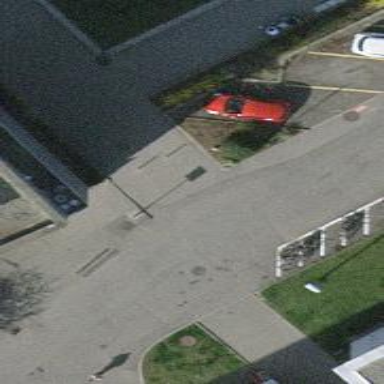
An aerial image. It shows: Bollard barrier.